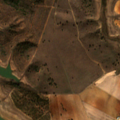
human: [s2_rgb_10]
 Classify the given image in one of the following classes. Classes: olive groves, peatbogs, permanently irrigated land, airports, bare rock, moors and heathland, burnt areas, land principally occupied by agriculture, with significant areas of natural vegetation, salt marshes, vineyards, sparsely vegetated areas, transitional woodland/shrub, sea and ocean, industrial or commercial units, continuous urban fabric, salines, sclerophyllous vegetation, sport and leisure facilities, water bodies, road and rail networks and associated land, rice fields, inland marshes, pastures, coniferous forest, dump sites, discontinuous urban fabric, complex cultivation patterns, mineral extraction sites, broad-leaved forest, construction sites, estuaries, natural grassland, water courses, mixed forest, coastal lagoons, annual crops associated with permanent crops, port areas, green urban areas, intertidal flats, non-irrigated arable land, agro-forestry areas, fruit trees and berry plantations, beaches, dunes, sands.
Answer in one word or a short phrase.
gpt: non-irrigated arable land, complex cultivation patterns, agro-forestry areas, transitional woodland/shrub, water bodies